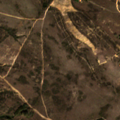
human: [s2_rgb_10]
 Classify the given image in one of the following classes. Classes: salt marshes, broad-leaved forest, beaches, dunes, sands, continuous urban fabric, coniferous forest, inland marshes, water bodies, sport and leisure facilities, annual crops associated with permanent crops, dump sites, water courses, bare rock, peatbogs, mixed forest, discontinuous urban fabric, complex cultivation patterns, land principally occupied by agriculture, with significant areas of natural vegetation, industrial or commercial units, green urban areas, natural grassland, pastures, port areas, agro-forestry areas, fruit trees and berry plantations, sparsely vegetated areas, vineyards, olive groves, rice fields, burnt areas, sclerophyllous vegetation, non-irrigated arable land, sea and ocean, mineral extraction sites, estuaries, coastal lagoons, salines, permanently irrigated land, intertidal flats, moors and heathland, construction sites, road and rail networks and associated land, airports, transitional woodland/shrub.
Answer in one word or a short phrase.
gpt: pastures, sclerophyllous vegetation